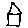
Label: house